Interaction volume radius: 5 \u00c5
Interaction volume height: 20 \u00c5
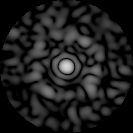
Disorder parameter: 0.7728